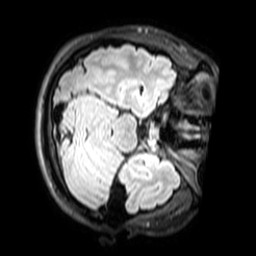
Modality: T1w
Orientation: axial
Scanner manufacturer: philips
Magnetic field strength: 3 T
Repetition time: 4.8 s
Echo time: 0.2586 s